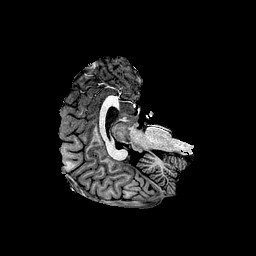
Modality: T1w
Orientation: axial
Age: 25
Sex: male
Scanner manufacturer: ge
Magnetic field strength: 3 T
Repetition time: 7.66 s
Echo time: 0.003476 s